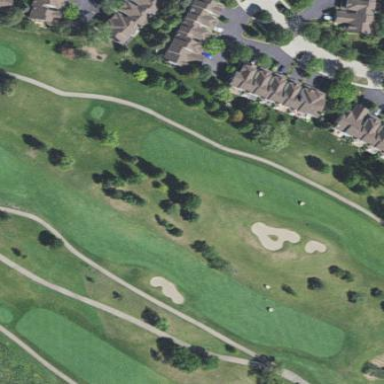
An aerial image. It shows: Golf fairway surrounded by grass.